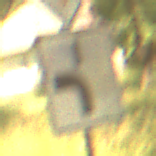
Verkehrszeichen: VerlaufVorfahrtsstrasse5
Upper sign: Vorfahrtsstrasse
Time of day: Midday
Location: Outdoor (Nature)
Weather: PartlyCloudy
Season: NotSpecified
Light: Natural